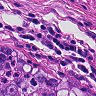
Metastatic tissue present: yes